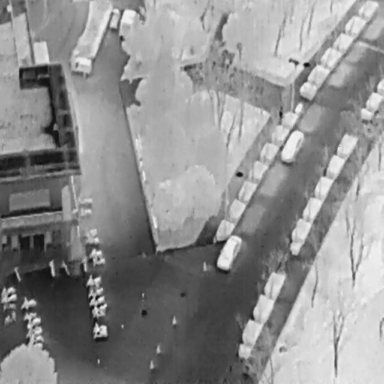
There are two OtherVehicles in the infrared image.